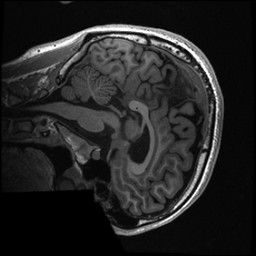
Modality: T1w
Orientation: sagittal
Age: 20
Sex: male